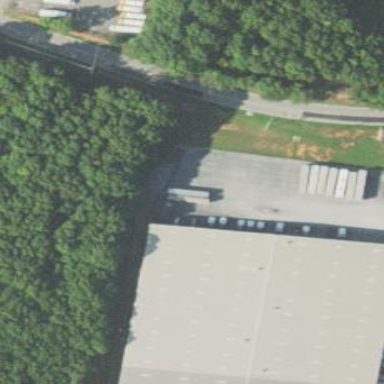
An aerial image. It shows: Warehouse.